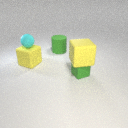
small green rubber cube in front of large green rubber cylinder